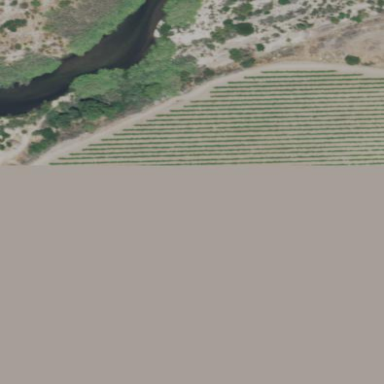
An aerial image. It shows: Vineyard where grapes are grown.